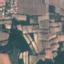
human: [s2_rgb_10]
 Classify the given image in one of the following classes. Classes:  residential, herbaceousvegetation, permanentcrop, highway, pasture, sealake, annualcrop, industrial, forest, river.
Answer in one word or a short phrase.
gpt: PermanentCrop